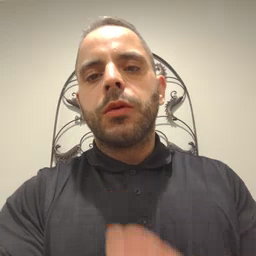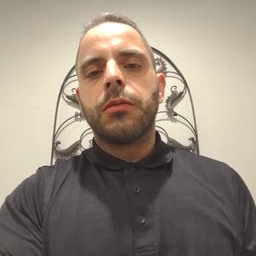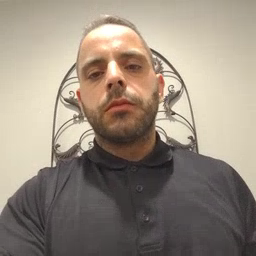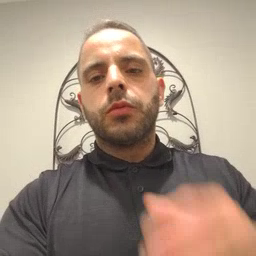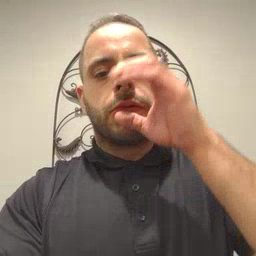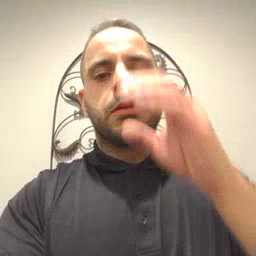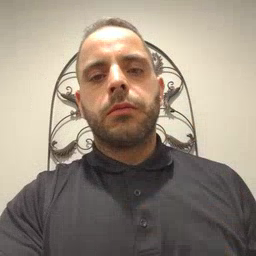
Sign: drink